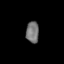
Tissue: lung
Cell type: Epithelial cells
Senescence score: 0.1868
Nuclear area (px): 269
Mean DAPI intensity: 116.818